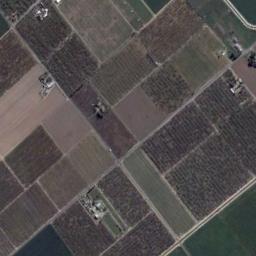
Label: rectangular_farmland